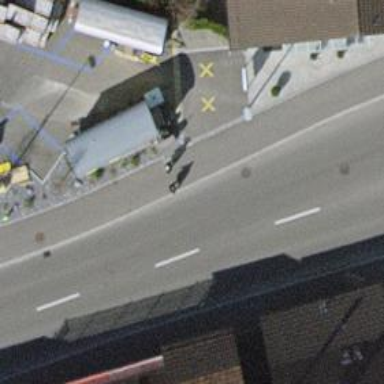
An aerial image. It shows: Asphalt sidewalk along the footway.